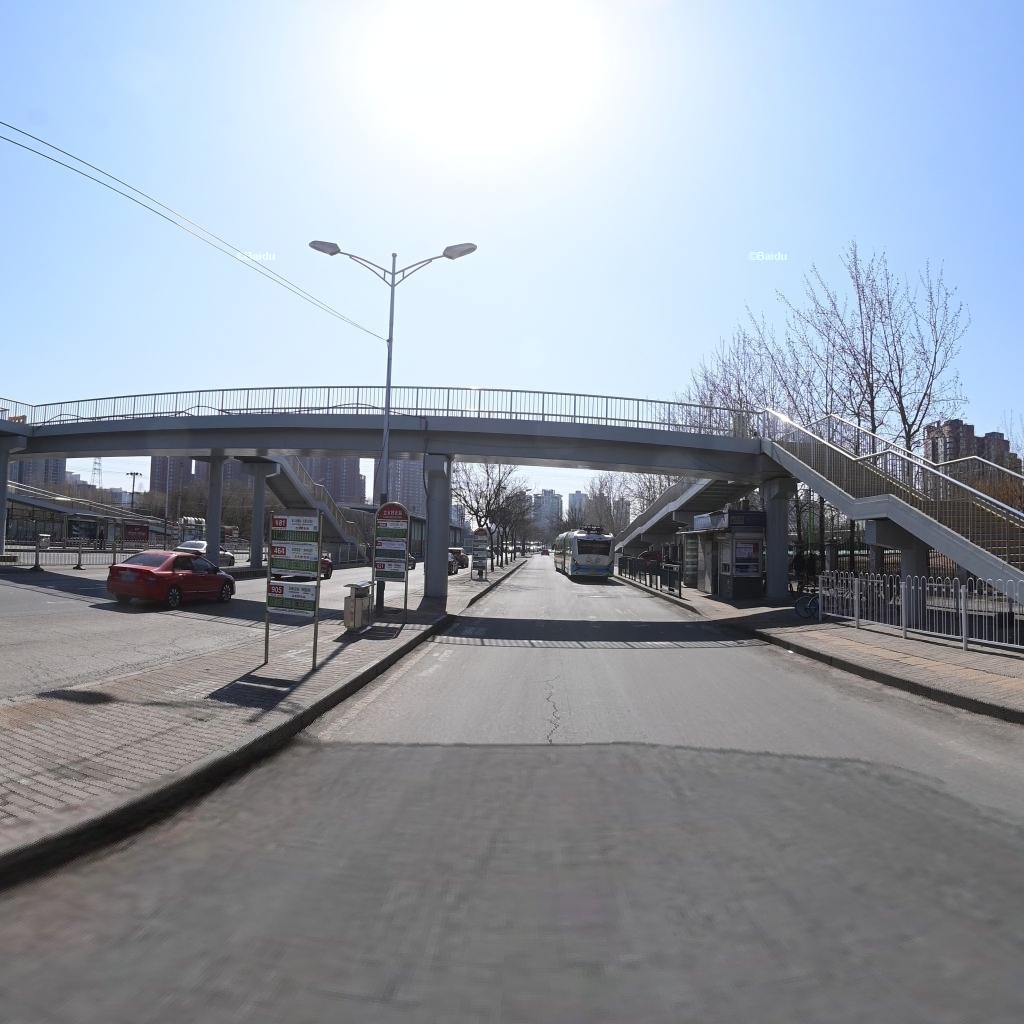
Region: Chaoyang
Road damage annotations: longitudinal crack, alligator crack